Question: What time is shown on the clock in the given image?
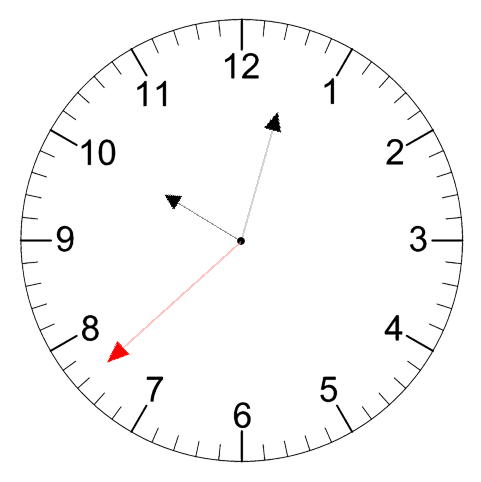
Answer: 10:02:38